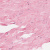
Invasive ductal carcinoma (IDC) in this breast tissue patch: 0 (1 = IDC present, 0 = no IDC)